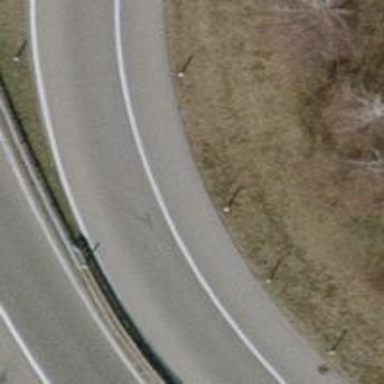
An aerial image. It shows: Asphalt motorway link.